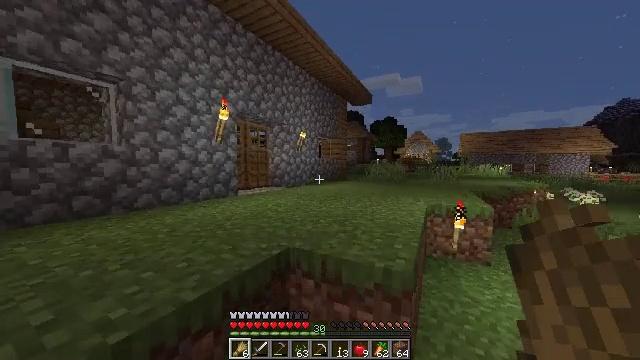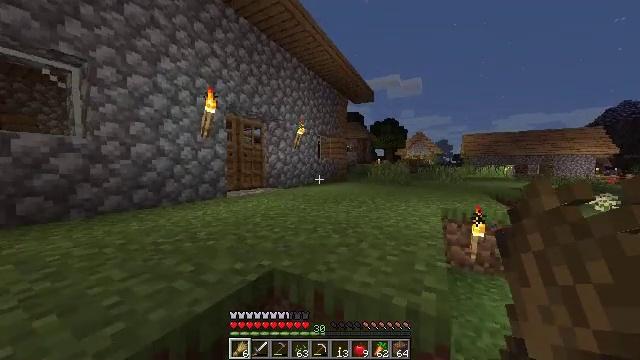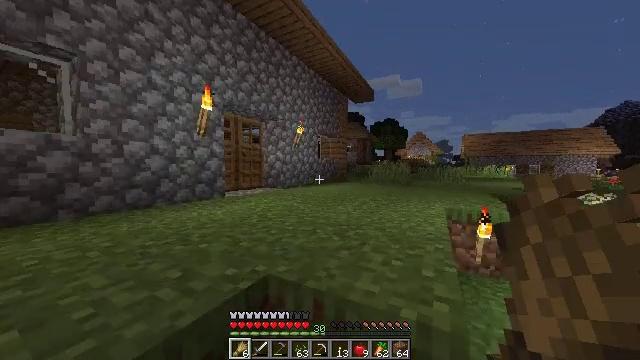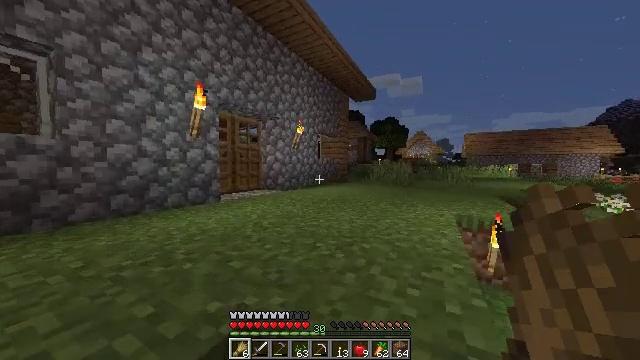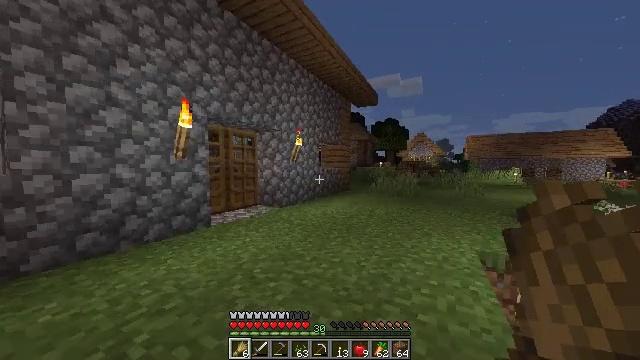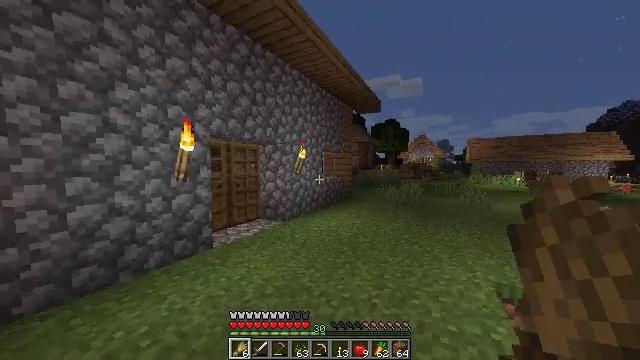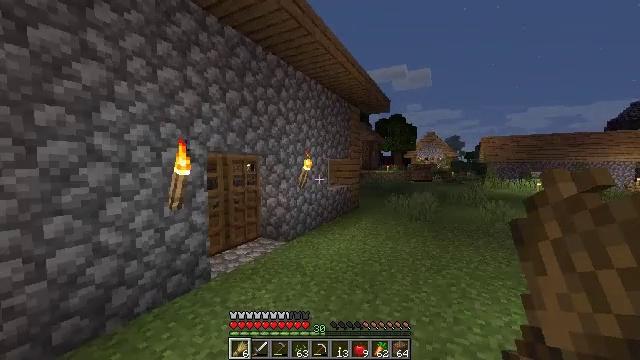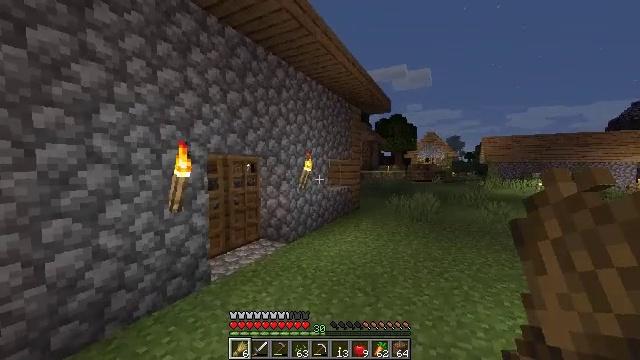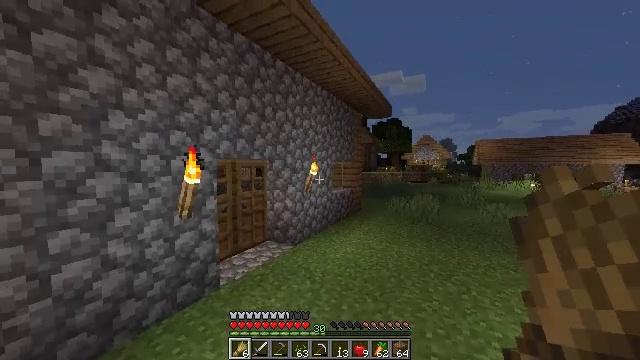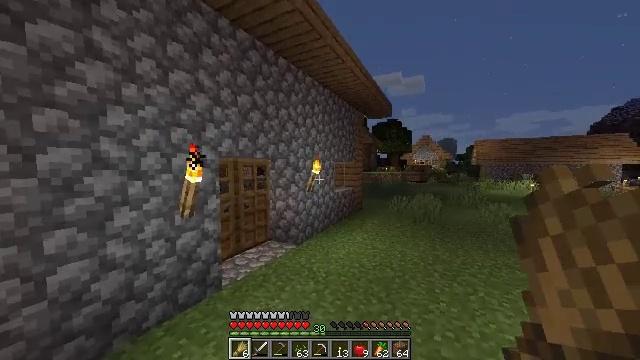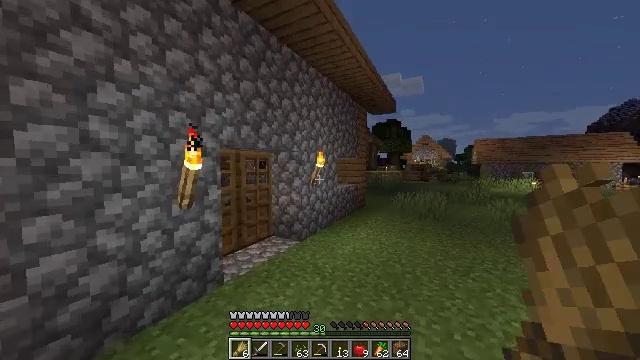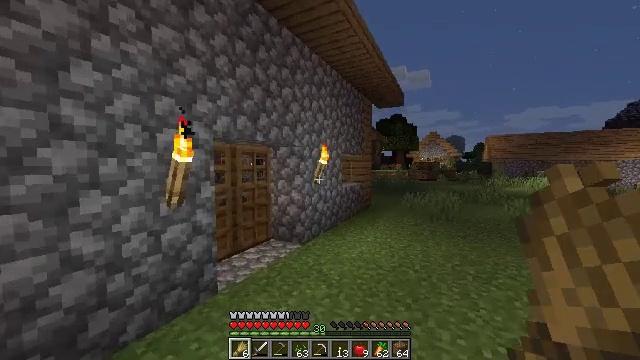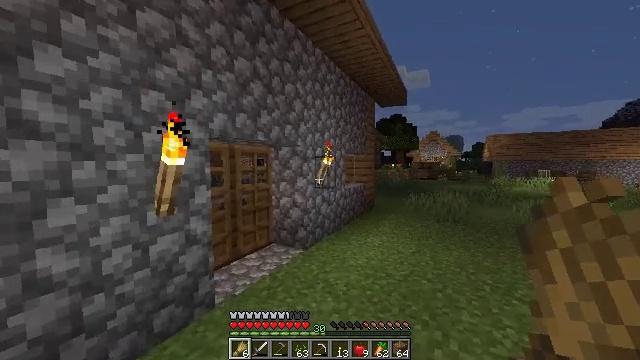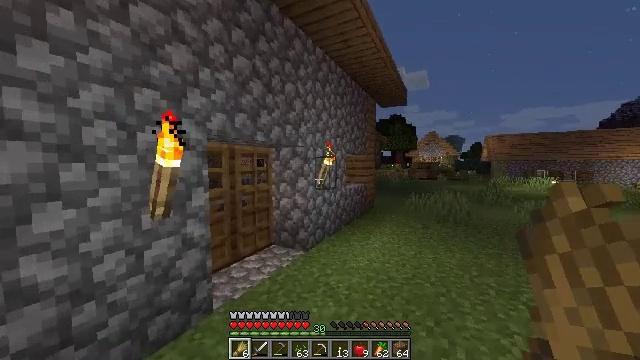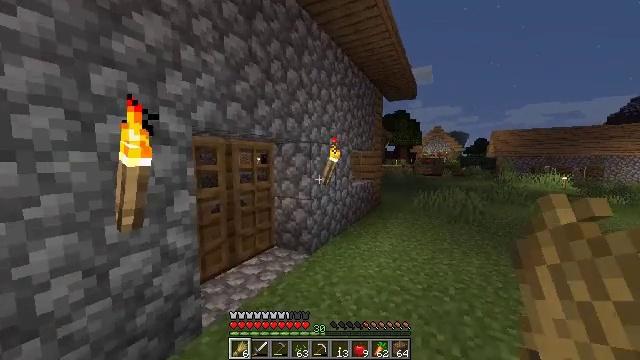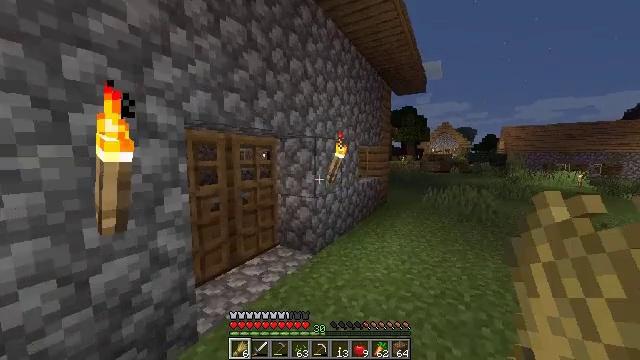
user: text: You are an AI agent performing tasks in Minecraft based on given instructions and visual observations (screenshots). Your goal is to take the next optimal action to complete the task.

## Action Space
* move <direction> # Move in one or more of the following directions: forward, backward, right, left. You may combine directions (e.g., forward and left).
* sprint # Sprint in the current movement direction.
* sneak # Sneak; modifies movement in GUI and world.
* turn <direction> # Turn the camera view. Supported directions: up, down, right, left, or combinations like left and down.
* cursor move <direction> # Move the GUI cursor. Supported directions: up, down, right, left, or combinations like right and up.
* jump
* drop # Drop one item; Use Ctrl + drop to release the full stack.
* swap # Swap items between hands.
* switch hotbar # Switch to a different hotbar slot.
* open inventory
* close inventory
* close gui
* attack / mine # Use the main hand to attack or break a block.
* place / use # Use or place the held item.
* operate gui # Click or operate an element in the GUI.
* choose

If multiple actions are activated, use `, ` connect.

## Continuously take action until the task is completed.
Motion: motion action
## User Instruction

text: Gather oak logs from trees.
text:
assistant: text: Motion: move forward, sprint
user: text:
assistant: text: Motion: move forward, sprint
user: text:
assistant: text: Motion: move forward, sprint, jump
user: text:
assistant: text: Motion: move forward, sprint, jump
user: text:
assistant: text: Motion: move forward, sprint, jump
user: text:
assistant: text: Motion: move forward, sprint, jump
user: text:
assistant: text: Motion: move forward, sprint
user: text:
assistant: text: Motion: move forward, sprint
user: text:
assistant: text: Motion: move forward, sprint
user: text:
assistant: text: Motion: move forward, sprint
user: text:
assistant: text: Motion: move forward, sprint
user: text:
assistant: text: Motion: move forward, sprint
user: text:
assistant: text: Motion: move forward, sprint
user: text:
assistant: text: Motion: move forward, sprint, turn left and down
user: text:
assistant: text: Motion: move forward, sprint, turn left and down
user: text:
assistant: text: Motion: move forward, sprint
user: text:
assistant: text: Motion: move forward and move right, sprint, turn left and down
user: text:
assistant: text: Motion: move forward and move right, turn left and down
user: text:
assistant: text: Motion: move forward and move right, turn left and down
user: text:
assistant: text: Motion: move forward and move right, turn left and down
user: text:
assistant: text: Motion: move forward and move right, turn left and down
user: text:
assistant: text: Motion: move forward and move right, turn left
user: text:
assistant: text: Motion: move forward and move right, turn left
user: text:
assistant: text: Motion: turn left
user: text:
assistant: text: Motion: turn left
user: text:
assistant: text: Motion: turn left, use / place
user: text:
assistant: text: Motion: use / place
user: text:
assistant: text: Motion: use / place
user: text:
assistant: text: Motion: no_op
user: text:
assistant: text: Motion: move forward